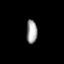
Tissue: lung
Cell type: Fibroblasts
Senescence score: 0.1766
Nuclear area (px): 249
Mean DAPI intensity: 159.783